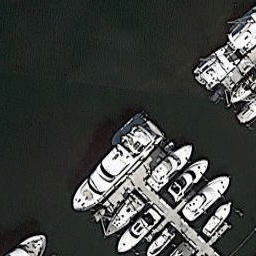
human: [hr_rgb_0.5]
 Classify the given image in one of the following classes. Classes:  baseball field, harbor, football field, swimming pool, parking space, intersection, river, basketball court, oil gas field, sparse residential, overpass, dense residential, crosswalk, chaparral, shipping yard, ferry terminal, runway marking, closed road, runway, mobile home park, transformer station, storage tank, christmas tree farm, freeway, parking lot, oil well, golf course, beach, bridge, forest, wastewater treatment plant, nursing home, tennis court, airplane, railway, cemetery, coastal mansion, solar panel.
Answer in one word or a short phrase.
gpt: harbor